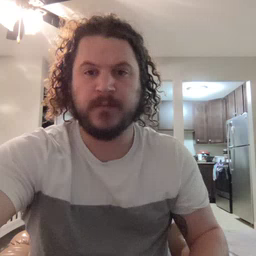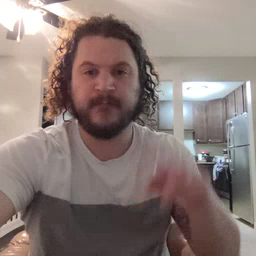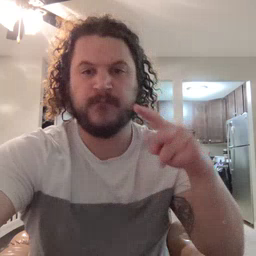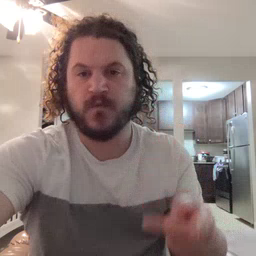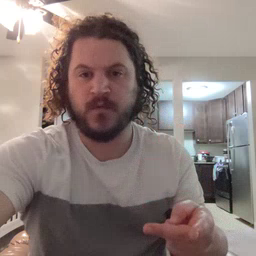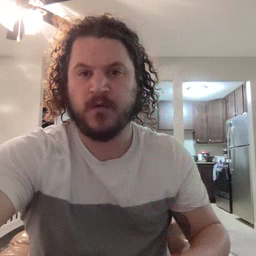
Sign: fall